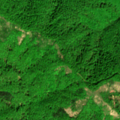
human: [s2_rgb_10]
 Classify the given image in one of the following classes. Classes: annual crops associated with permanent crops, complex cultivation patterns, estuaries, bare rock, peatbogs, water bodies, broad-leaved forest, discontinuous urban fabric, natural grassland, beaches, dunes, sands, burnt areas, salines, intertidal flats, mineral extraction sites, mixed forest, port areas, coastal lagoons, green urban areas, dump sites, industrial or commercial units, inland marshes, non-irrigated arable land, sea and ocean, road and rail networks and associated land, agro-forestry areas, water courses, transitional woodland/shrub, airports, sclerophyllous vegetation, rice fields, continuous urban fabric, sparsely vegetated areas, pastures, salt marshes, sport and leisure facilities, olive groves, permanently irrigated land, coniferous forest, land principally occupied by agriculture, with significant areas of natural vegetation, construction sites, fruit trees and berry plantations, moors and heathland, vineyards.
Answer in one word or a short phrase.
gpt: broad-leaved forest, transitional woodland/shrub